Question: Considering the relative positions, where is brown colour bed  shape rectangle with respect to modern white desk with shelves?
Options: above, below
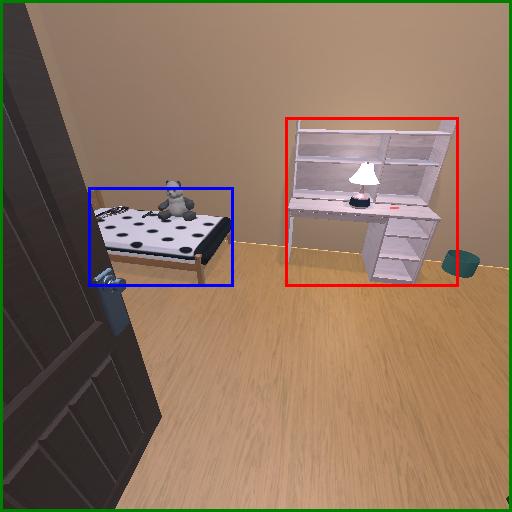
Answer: above